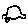
Label: car